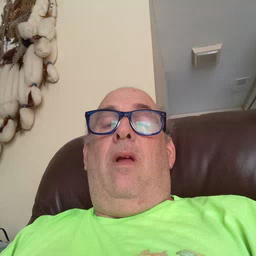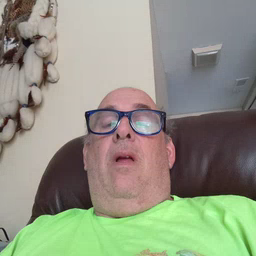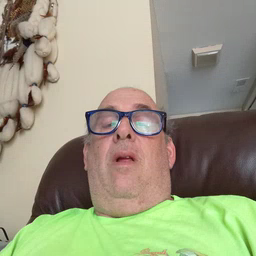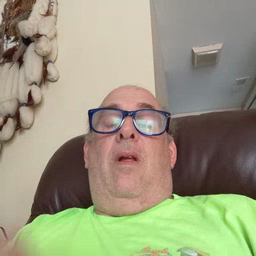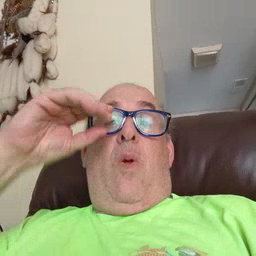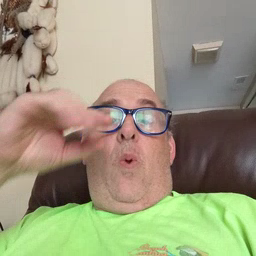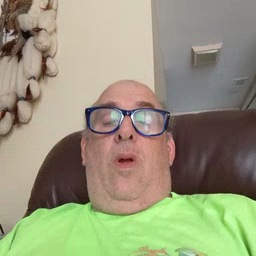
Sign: owl